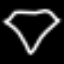
Label: diamond